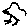
Label: bird